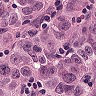
Metastatic tissue present: yes